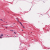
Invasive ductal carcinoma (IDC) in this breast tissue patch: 0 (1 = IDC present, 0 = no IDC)